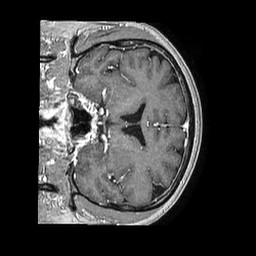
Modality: T1w
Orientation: coronal
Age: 49
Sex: male
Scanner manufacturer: philips
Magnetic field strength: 1.5 T
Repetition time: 0.007677 s
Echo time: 0.003544 s